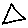
Label: triangle